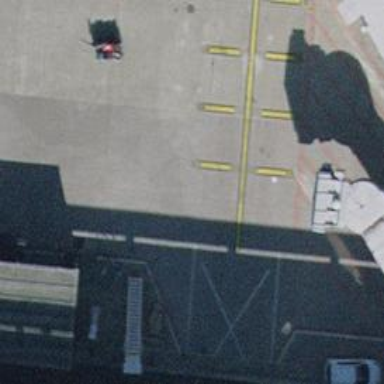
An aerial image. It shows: Airport parking position.